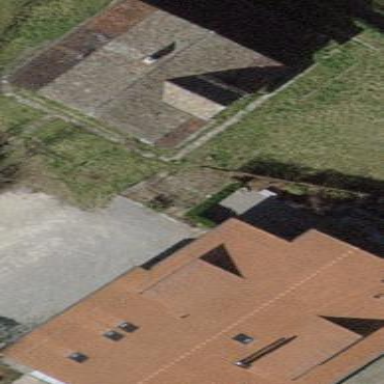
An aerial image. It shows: Building with pitched roof.